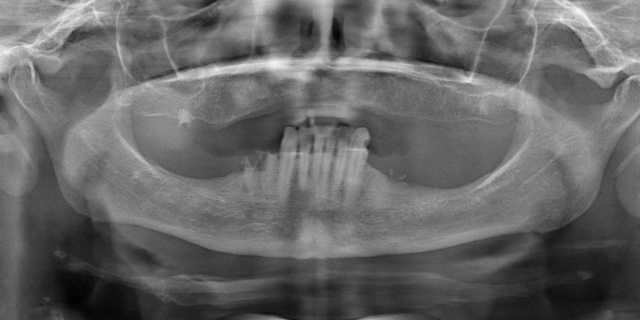
adult